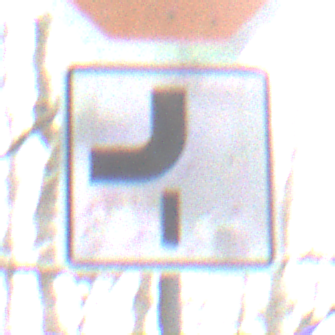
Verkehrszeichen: VerlaufVorfahrtsstrasse7
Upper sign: Stop
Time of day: MorningAfternoon
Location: Outdoor (Nature)
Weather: PartlyCloudy
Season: NotSpecified
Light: Natural